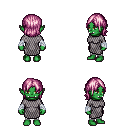
a pixel art fantasy rpg character, female body template, orc, green skin, chain mail, white pants, pink long bangs hairstyle, white cloth bandages, four views (front, back, left, right), 2x2 character sprite sheet, small pixel art, hard edges, no anti-aliasing